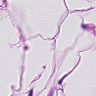
Metastatic tissue present: no